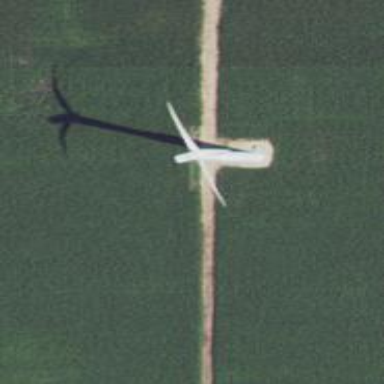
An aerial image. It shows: Wind turbine generating power.